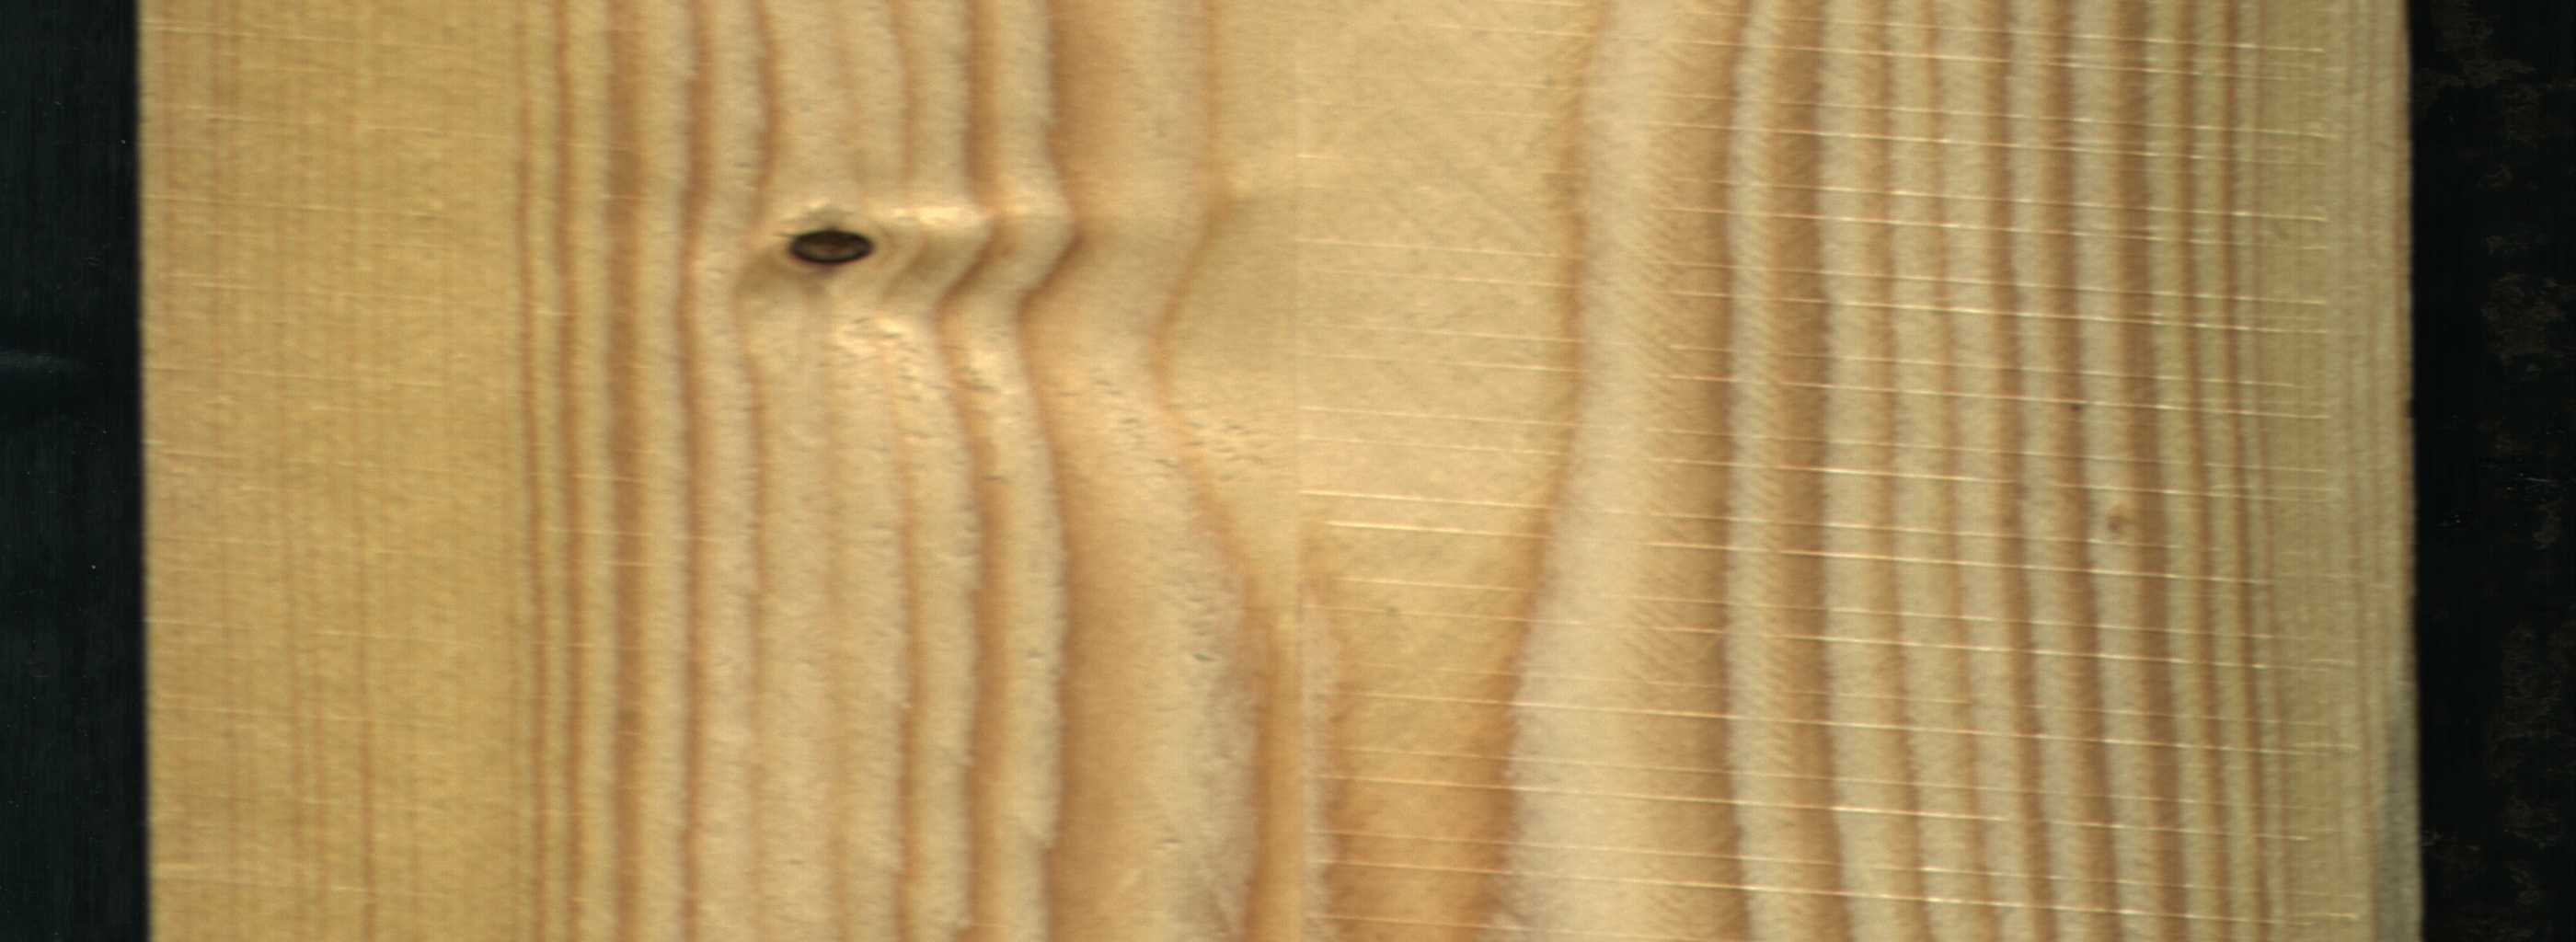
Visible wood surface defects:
Dead_Knot